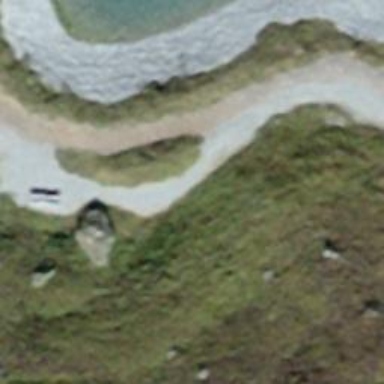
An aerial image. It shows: Gravel path.